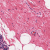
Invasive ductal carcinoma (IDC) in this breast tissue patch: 0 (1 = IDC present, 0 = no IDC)